Interaction volume radius: 5 \u00c5
Interaction volume height: 10 \u00c5
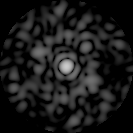
Disorder parameter: 0.8054